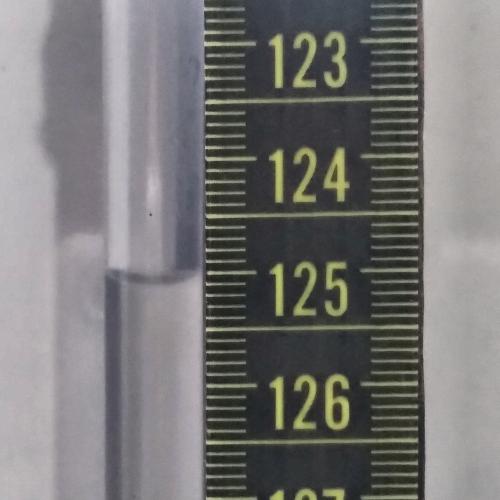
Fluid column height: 125.0 cm